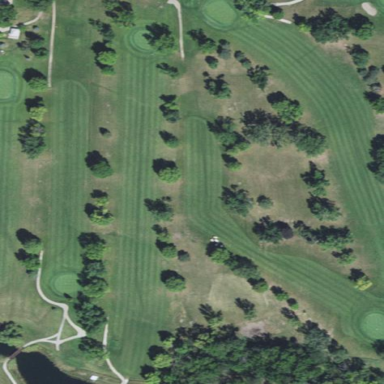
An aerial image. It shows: Golf course.